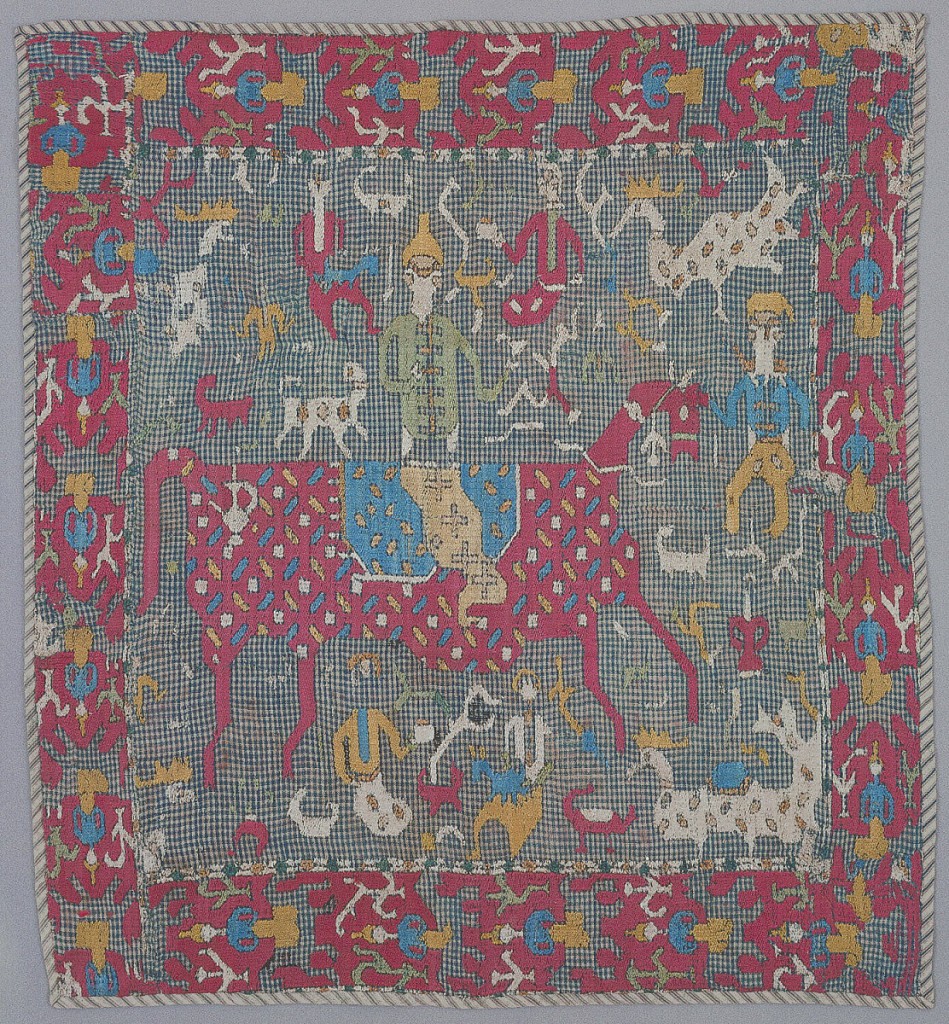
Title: Cover
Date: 1800–1850
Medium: cotton foundation, silk embroidery threads Technique: running stitch embroidery
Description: Cover of blue and white checked cotton cloth embroidered in colored silks. The design shows a man on horseback surrounded by human and animal figures within a border in which a human figure appears as a repeated motif.  Lined with red silk and striped cotton cloth.